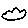
Label: cloud